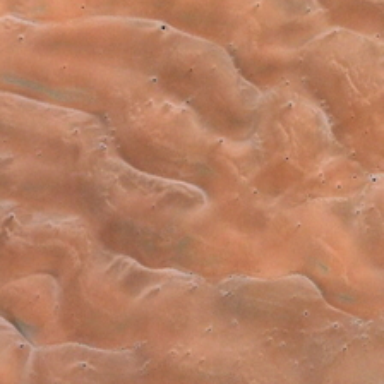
Some ripples are in a piece of yellow desert .